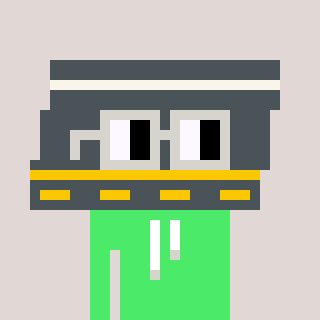
a pixel art character with square light gray glasses, a road-shaped head and a teal-colored body on a warm background